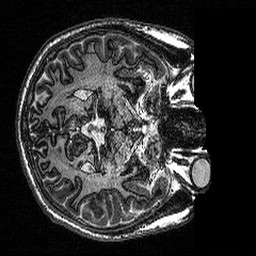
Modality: MP2RAGE
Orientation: axial
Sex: male
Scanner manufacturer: siemens
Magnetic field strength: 3 T
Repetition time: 5 s
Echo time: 0.00292 s